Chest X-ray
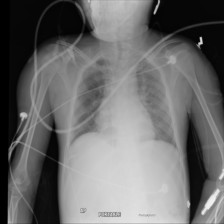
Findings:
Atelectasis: negative
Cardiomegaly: negative
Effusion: negative
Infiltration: negative
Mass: negative
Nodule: negative
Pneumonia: negative
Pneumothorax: negative
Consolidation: negative
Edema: negative
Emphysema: negative
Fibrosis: negative
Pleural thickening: negative
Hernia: negative